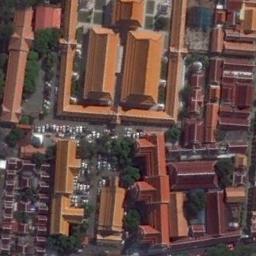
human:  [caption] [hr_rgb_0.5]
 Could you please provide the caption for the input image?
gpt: The roofs of palaces are all gray, And the whole looks like a trapezoid .

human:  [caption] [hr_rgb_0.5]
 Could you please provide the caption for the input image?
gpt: The orange palace has lots of palaces of different sizes and a parking lot is also in the palace .

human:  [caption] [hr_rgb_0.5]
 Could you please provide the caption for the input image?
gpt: There are some trees near the palace .

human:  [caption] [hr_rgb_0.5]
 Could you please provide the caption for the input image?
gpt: The palace is surrounded by buildings .

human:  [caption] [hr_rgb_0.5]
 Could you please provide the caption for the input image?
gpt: There are some brown buildings in the palace .